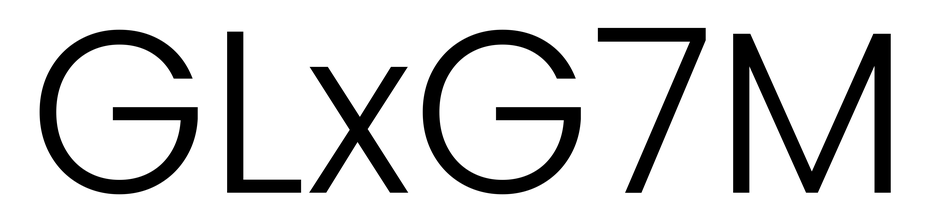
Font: Poppins-Light